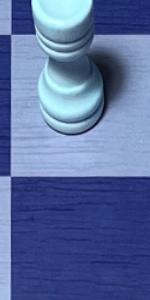
Label: Empty